Question: Problem statement:
Delete duplicate-value nodes from a sorted linked list
Input Format:
You have to complete the Node* RemoveDuplicates(Node* head) method which takes one argument - the head of the sorted linked list. You should NOT read any input from stdin/console.
Output Format:
Delete as few nodes as possible to ensure that no two nodes have the same data. Adjust the next pointers to ensure that the remaining nodes form a single sorted linked list. Then return the head of the sorted updated linked list.
My Code:
'''
Node RemoveDuplicates(Node head) {
Node n = head;
while(n.next!=null){
Node test = n.next;
while(n.data==test.data){
if(test.next!=null){
n.next = test.next;
test = n.next;
}
else{
n.next = null;
}
}
if((n.next!=null)){
n = n.next;
}
}
return head;
}
'''
When tested, it runs perfectly except when the last node's value is equal to previous node's value. I couldn't find the mistake in my code.
Test results:

The first int is the number of test cases and second int is the number of nodes in the list.
Problem taken <URL>.
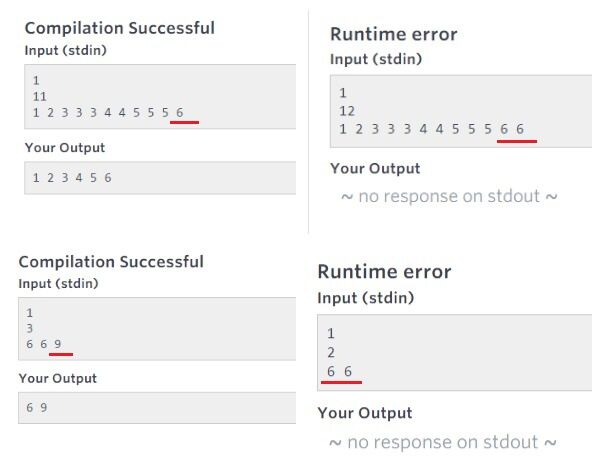
Answer: You are just not finishing the loop.
Lets debug what happens when in this case,
'''
n.data = 15;
n.next = test;
test.data = 15;
test.next == null;
'''
You inner while loop will return true, and you will enter the else condition.
There you are setting 'n.next = null' and continuing with the loop. .
Just break out of the loop after setting 'n.next = null'.
'''
else{
n.next = null;
break;
}
'''